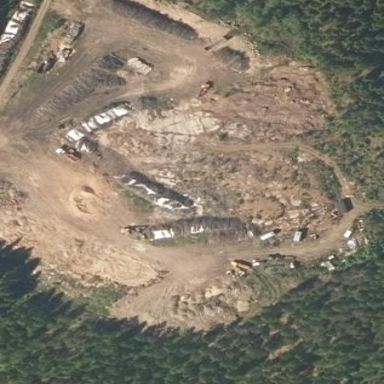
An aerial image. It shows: Quarry area.